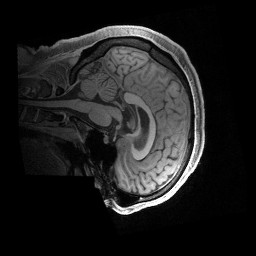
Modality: T1w
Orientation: sagittal
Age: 43
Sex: male
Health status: ill
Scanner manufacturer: siemens
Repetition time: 2.4 s
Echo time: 0.00231 s